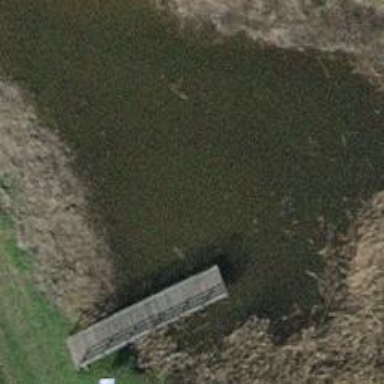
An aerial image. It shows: Pond with natural water.